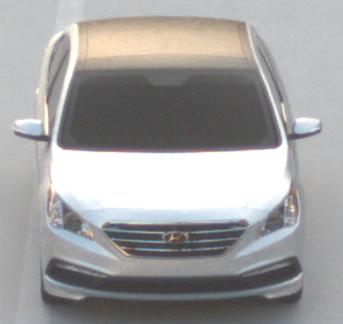
Make: Hyundai
Model: Sonata
Detailed model: Gen. 7
Model produced from: 2015
Model produced until: 2017
Doors: 4
Color: white
Road condition: dry road
Daytime: sunrise or sunset
Contrast: low contrast